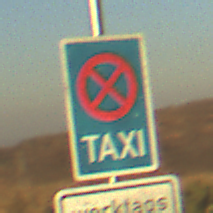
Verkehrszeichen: Taxenstand
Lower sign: ZeitangabenMitBeschraenkungAufWochentage7
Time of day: SunriseSunset
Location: Outdoor (Nature)
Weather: Clear
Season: NotSpecified
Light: Natural